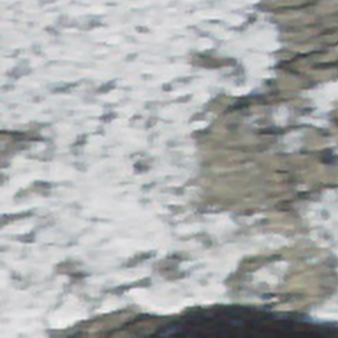
Label: other